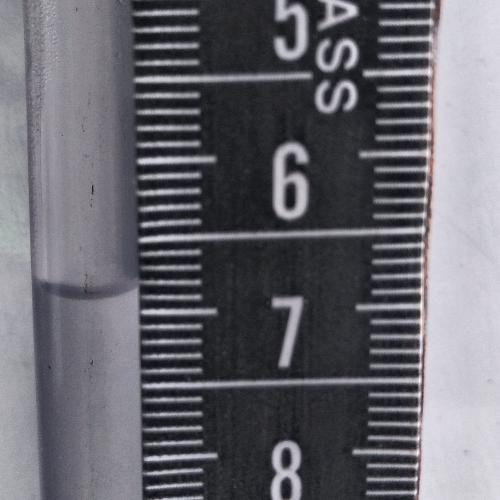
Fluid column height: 6.9 cm